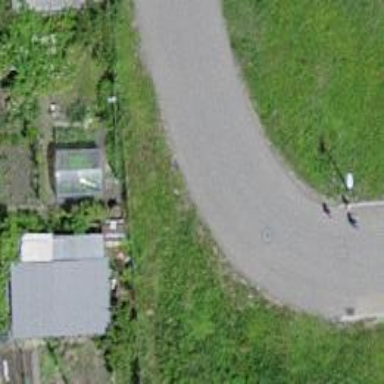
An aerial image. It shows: Smooth asphalt road in residential area.